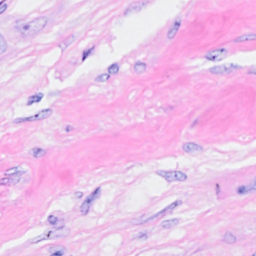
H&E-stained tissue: Breast